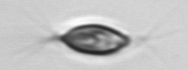
Label: Chrysochromulina